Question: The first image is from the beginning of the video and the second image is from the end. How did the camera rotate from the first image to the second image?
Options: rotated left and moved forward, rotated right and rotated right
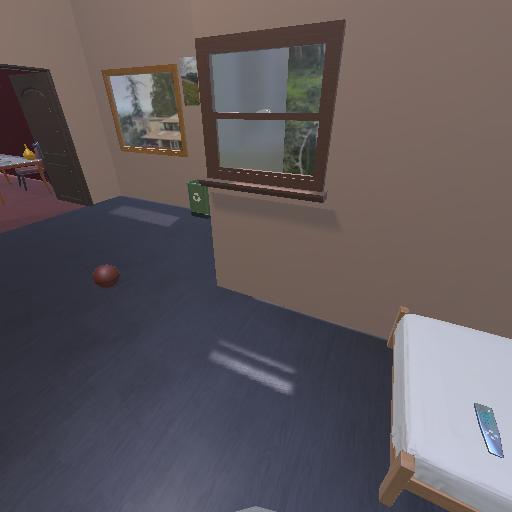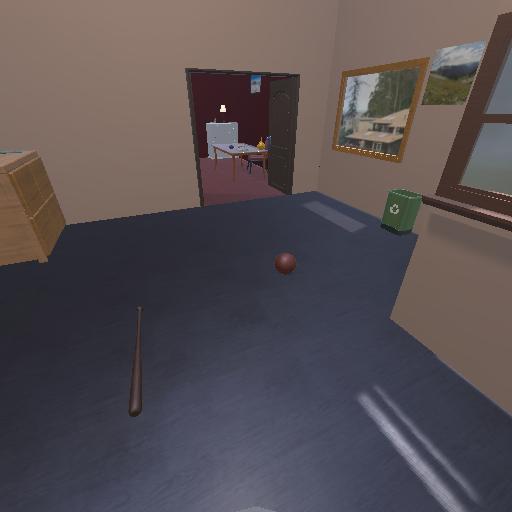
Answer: rotated left and moved forward